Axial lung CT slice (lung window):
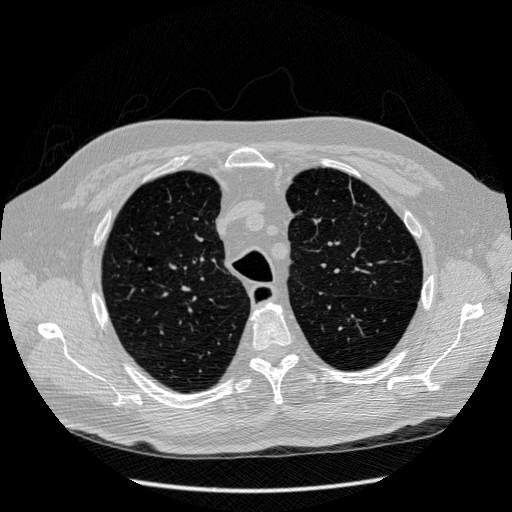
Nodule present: no